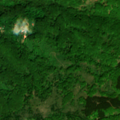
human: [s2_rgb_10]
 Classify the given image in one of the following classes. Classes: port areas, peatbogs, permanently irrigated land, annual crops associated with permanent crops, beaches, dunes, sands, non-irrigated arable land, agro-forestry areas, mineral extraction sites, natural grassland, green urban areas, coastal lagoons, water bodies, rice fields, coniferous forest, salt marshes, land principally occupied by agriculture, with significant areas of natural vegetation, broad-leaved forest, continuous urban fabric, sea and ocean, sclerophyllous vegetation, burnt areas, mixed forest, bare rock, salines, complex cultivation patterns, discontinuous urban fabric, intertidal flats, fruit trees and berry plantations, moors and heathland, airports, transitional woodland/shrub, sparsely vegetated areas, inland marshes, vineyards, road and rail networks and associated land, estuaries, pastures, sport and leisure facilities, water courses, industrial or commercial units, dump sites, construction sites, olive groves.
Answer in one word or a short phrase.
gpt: broad-leaved forest, mixed forest, transitional woodland/shrub